【题型】解答题　【知识点】平面几何　【难度】easy
如图，已知 $\odot O$ 经过平行四边形 $ABCD$ 的顶点 $A$，$B$ 及对角线的交点 $M$，交 $AD$ 于点 $E$ 且圆心 $O$ 在 $AD$ 边上，$\angle BCD = 45^\circ$。

(1) 求证：$BC$ 为 $\odot O$ 的切线；

(2) 连接 $ME$，若 $ME = \sqrt{3} - 1$，求 $\odot O$ 的半径。
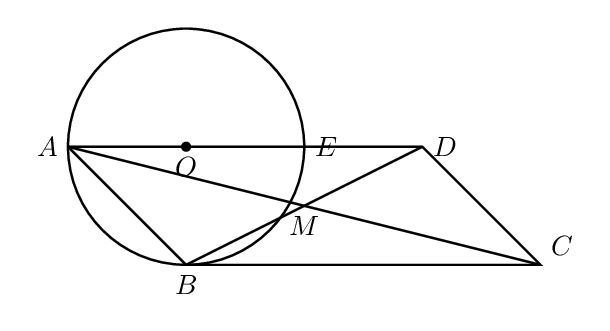
【解答】
【答案】(1)证明见解析\\
(2)$\sqrt{2}$

【分析】

【详解】（1）证明：连接$OB$，\\

$\because$ 四边形$ABCD$是平行四边形，\\
$\therefore \angle BAD = \angle BCD = 45^\circ$，$AD \parallel BC$，\\
$\therefore \angle BOD = 2\angle BAD = 90^\circ$，\\
$\because AD \parallel BC$，\\
$\therefore \angle DOB + \angle OBC = 180^\circ$，\\
$\therefore \angle OBC = 90^\circ$，\\
$\therefore OB \perp BC$，\\
$\because OB$是$\odot O$的半径，\\
$\therefore BC$为$\odot O$切线；

（2）解：连接$OM$，连接$EM$，过$M$作$MF \perp AE$于$F$，则$\angle OFM = 90^\circ$，\\
$\because$ 四边形$ABCD$是平行四边形，\\
$\therefore BM = DM$，\\
$\because \angle BOD = 90^\circ$，\\
$\therefore OM = BM$，\\
$\because OB = OM$，\\
$\therefore OB = OM = BM$，\\
$\therefore \triangle OBM$是等边三角形，\\
$\therefore \angle OBM = 60^\circ$，\\
$\therefore \angle ADB = 90^\circ - 60^\circ = 30^\circ$，\\
$\because OM = DM$，\\
$\therefore \angle MOF = \angle MDF = 30^\circ$，\\
设$OM = OE = r$，则$FM = \dfrac{1}{2}OM = \dfrac{1}{2}r$，\\
$\therefore OF = \sqrt{OM^2 - FM^2} = \sqrt{r^2 - \left(\dfrac{1}{2}r\right)^2} = \dfrac{\sqrt{3}}{2}r$，\\
$\therefore EF = OE - OF = r - \dfrac{\sqrt{3}}{2}r$，\\
$\because EF^2 + FM^2 = ME^2$，\\
$\therefore \left(r - \dfrac{\sqrt{3}}{2}r\right)^2 + \left(\dfrac{1}{2}r\right)^2 = (\sqrt{3} - 1)^2$，\\
解得$r = \sqrt{2}$，\\
$\therefore \odot O$的半径为$\sqrt{2}$。

【点睛】本题考查了平行四边形的性质，圆周角定理，切线的判定，等边三角形的判定和性质，直角三角形的性质，勾股定理等，正确作出辅助线是解题的关键。
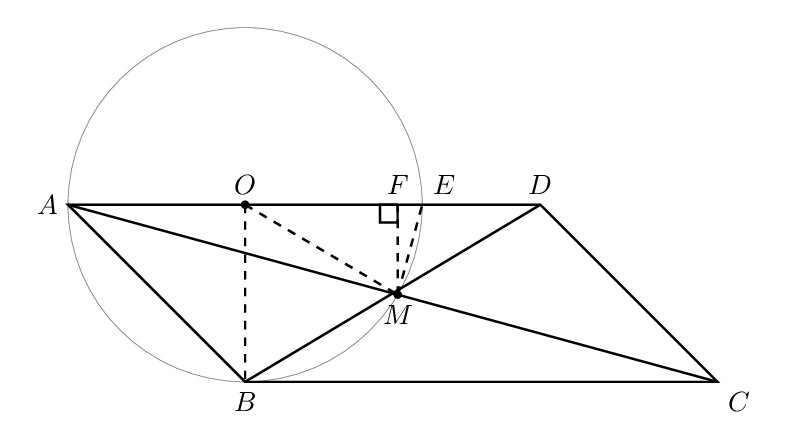